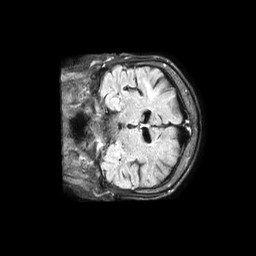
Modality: FLAIR
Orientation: coronal
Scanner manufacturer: philips
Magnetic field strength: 1.5 T
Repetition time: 6 s
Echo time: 0.1032 s